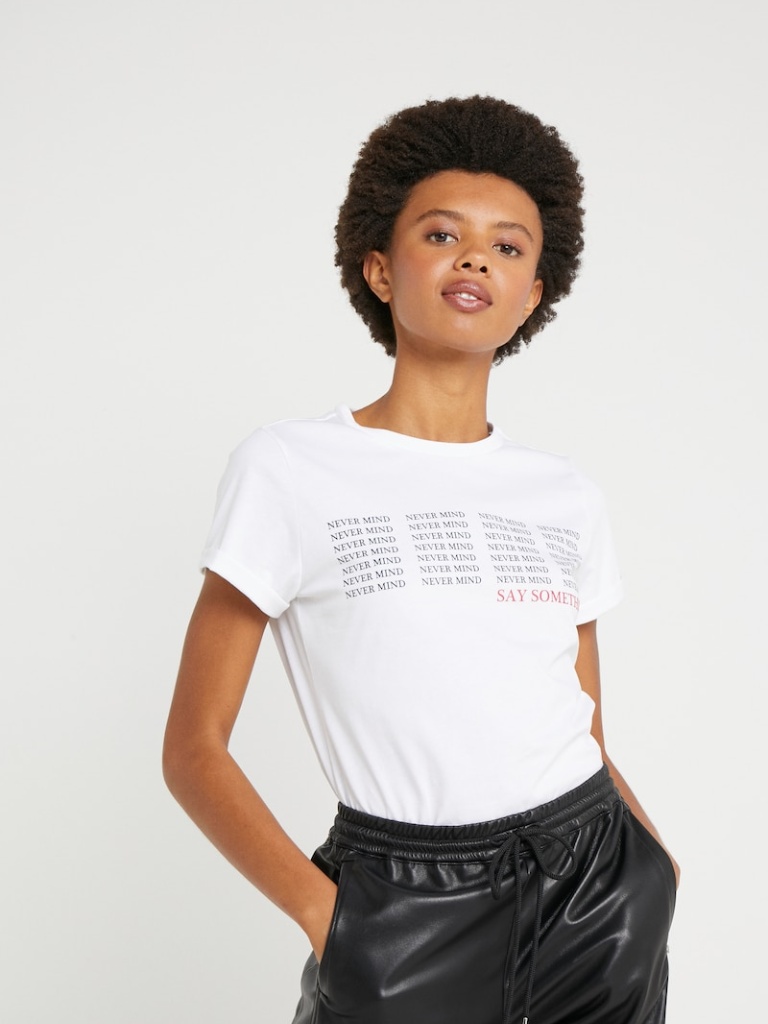
cotton relaxed short sleeve hip length Fully Tucked in crew t-shirt